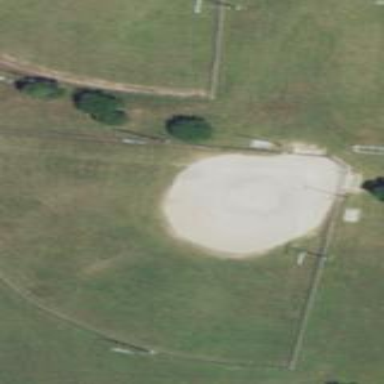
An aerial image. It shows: Baseball pitch for leisure land.